Interaction volume radius: 10 \u00c5
Interaction volume height: 20 \u00c5
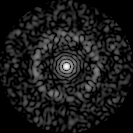
Disorder parameter: 0.8471